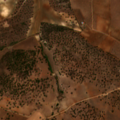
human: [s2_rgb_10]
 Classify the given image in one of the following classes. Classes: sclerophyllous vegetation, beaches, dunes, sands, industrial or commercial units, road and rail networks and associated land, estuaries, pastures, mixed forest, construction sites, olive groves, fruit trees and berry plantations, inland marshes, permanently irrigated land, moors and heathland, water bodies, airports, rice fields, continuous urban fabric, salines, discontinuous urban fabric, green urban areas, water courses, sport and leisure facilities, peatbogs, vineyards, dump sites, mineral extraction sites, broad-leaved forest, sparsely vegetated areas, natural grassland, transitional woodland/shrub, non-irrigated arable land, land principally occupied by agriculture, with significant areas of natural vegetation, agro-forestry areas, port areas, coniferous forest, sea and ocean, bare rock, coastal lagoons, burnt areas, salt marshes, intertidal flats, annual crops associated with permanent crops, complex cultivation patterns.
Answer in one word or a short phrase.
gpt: non-irrigated arable land, olive groves, agro-forestry areas